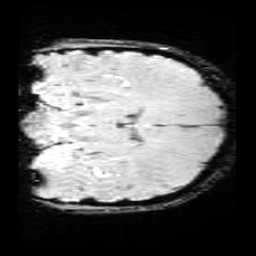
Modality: SWI
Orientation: coronal
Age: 14
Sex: female
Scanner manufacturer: siemens
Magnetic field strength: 3 T
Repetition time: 0.027 s
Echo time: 0.02 s